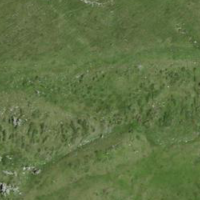
EUNIS habitat code: 26
Species observed at this site:
Parnassia palustris